Field crop: maize
Growth stage: 2
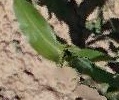
Species: maize